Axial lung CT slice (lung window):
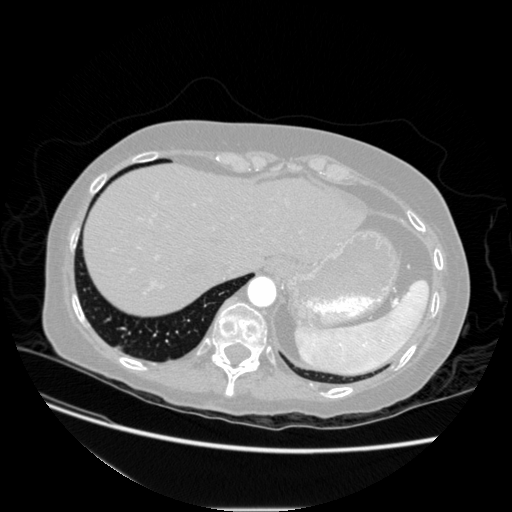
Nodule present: no